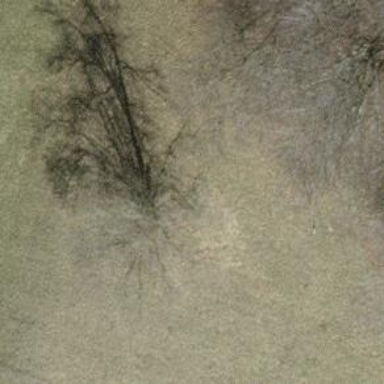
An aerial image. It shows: Urban area featuring tree as natural element.